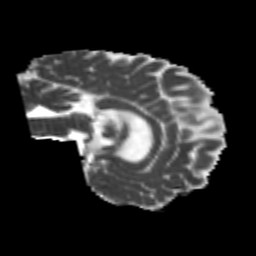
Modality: MD
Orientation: sagittal
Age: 21
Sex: male
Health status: healthy
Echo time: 0.074 s